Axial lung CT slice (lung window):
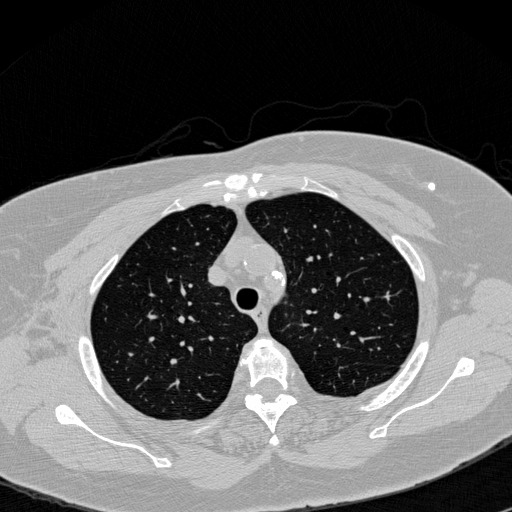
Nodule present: no